Interaction volume radius: 10 \u00c5
Interaction volume height: 15 \u00c5
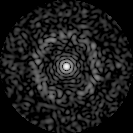
Disorder parameter: 0.8138